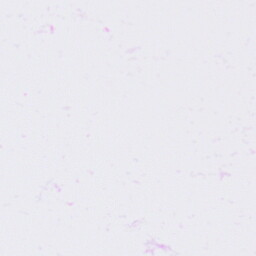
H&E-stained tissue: Lung